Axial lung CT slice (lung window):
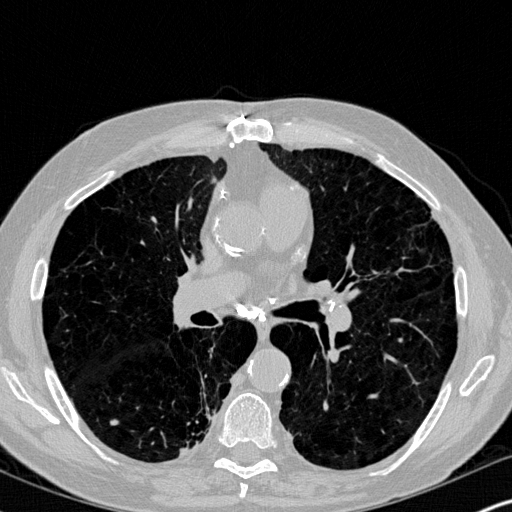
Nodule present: yes
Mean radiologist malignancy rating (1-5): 3